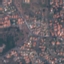
Label: Residential